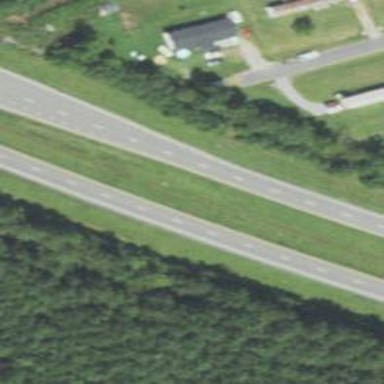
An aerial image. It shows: Trunk highway with expressway features.